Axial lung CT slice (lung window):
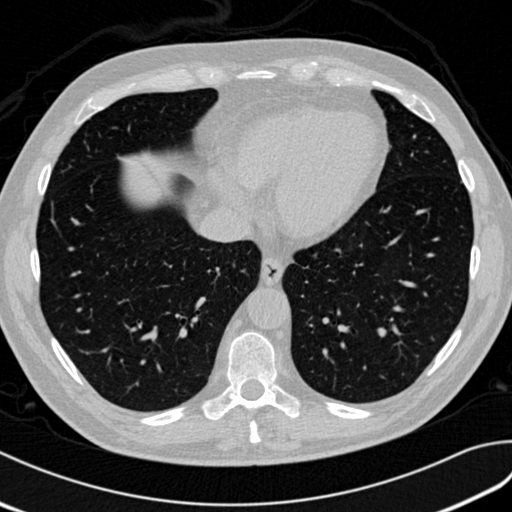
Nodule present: no